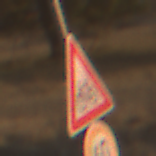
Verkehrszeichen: RadverkehrRechts
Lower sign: Geschwindigkeit60
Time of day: SunriseSunset
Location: Outdoor (Nature)
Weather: PartlyCloudy
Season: NotSpecified
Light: Natural